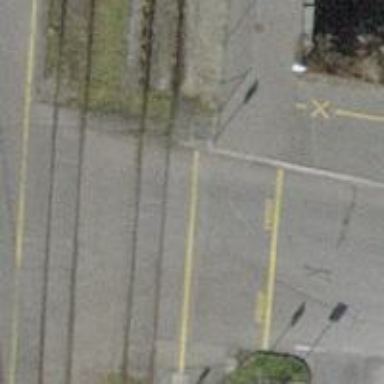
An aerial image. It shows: Level crossing along the railway.